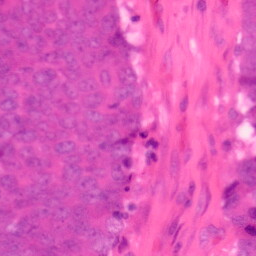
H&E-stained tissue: Colon